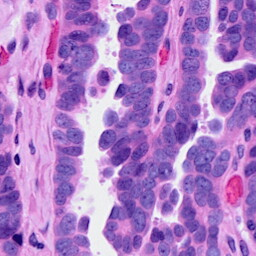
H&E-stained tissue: Ovarian